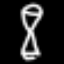
Label: hourglass